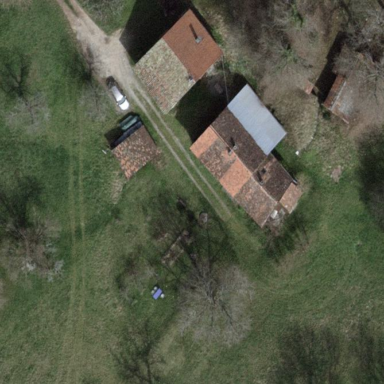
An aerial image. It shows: Farmyard area.